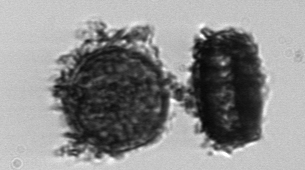
Label: Thalassiosira_TAG_external_detritus